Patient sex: F
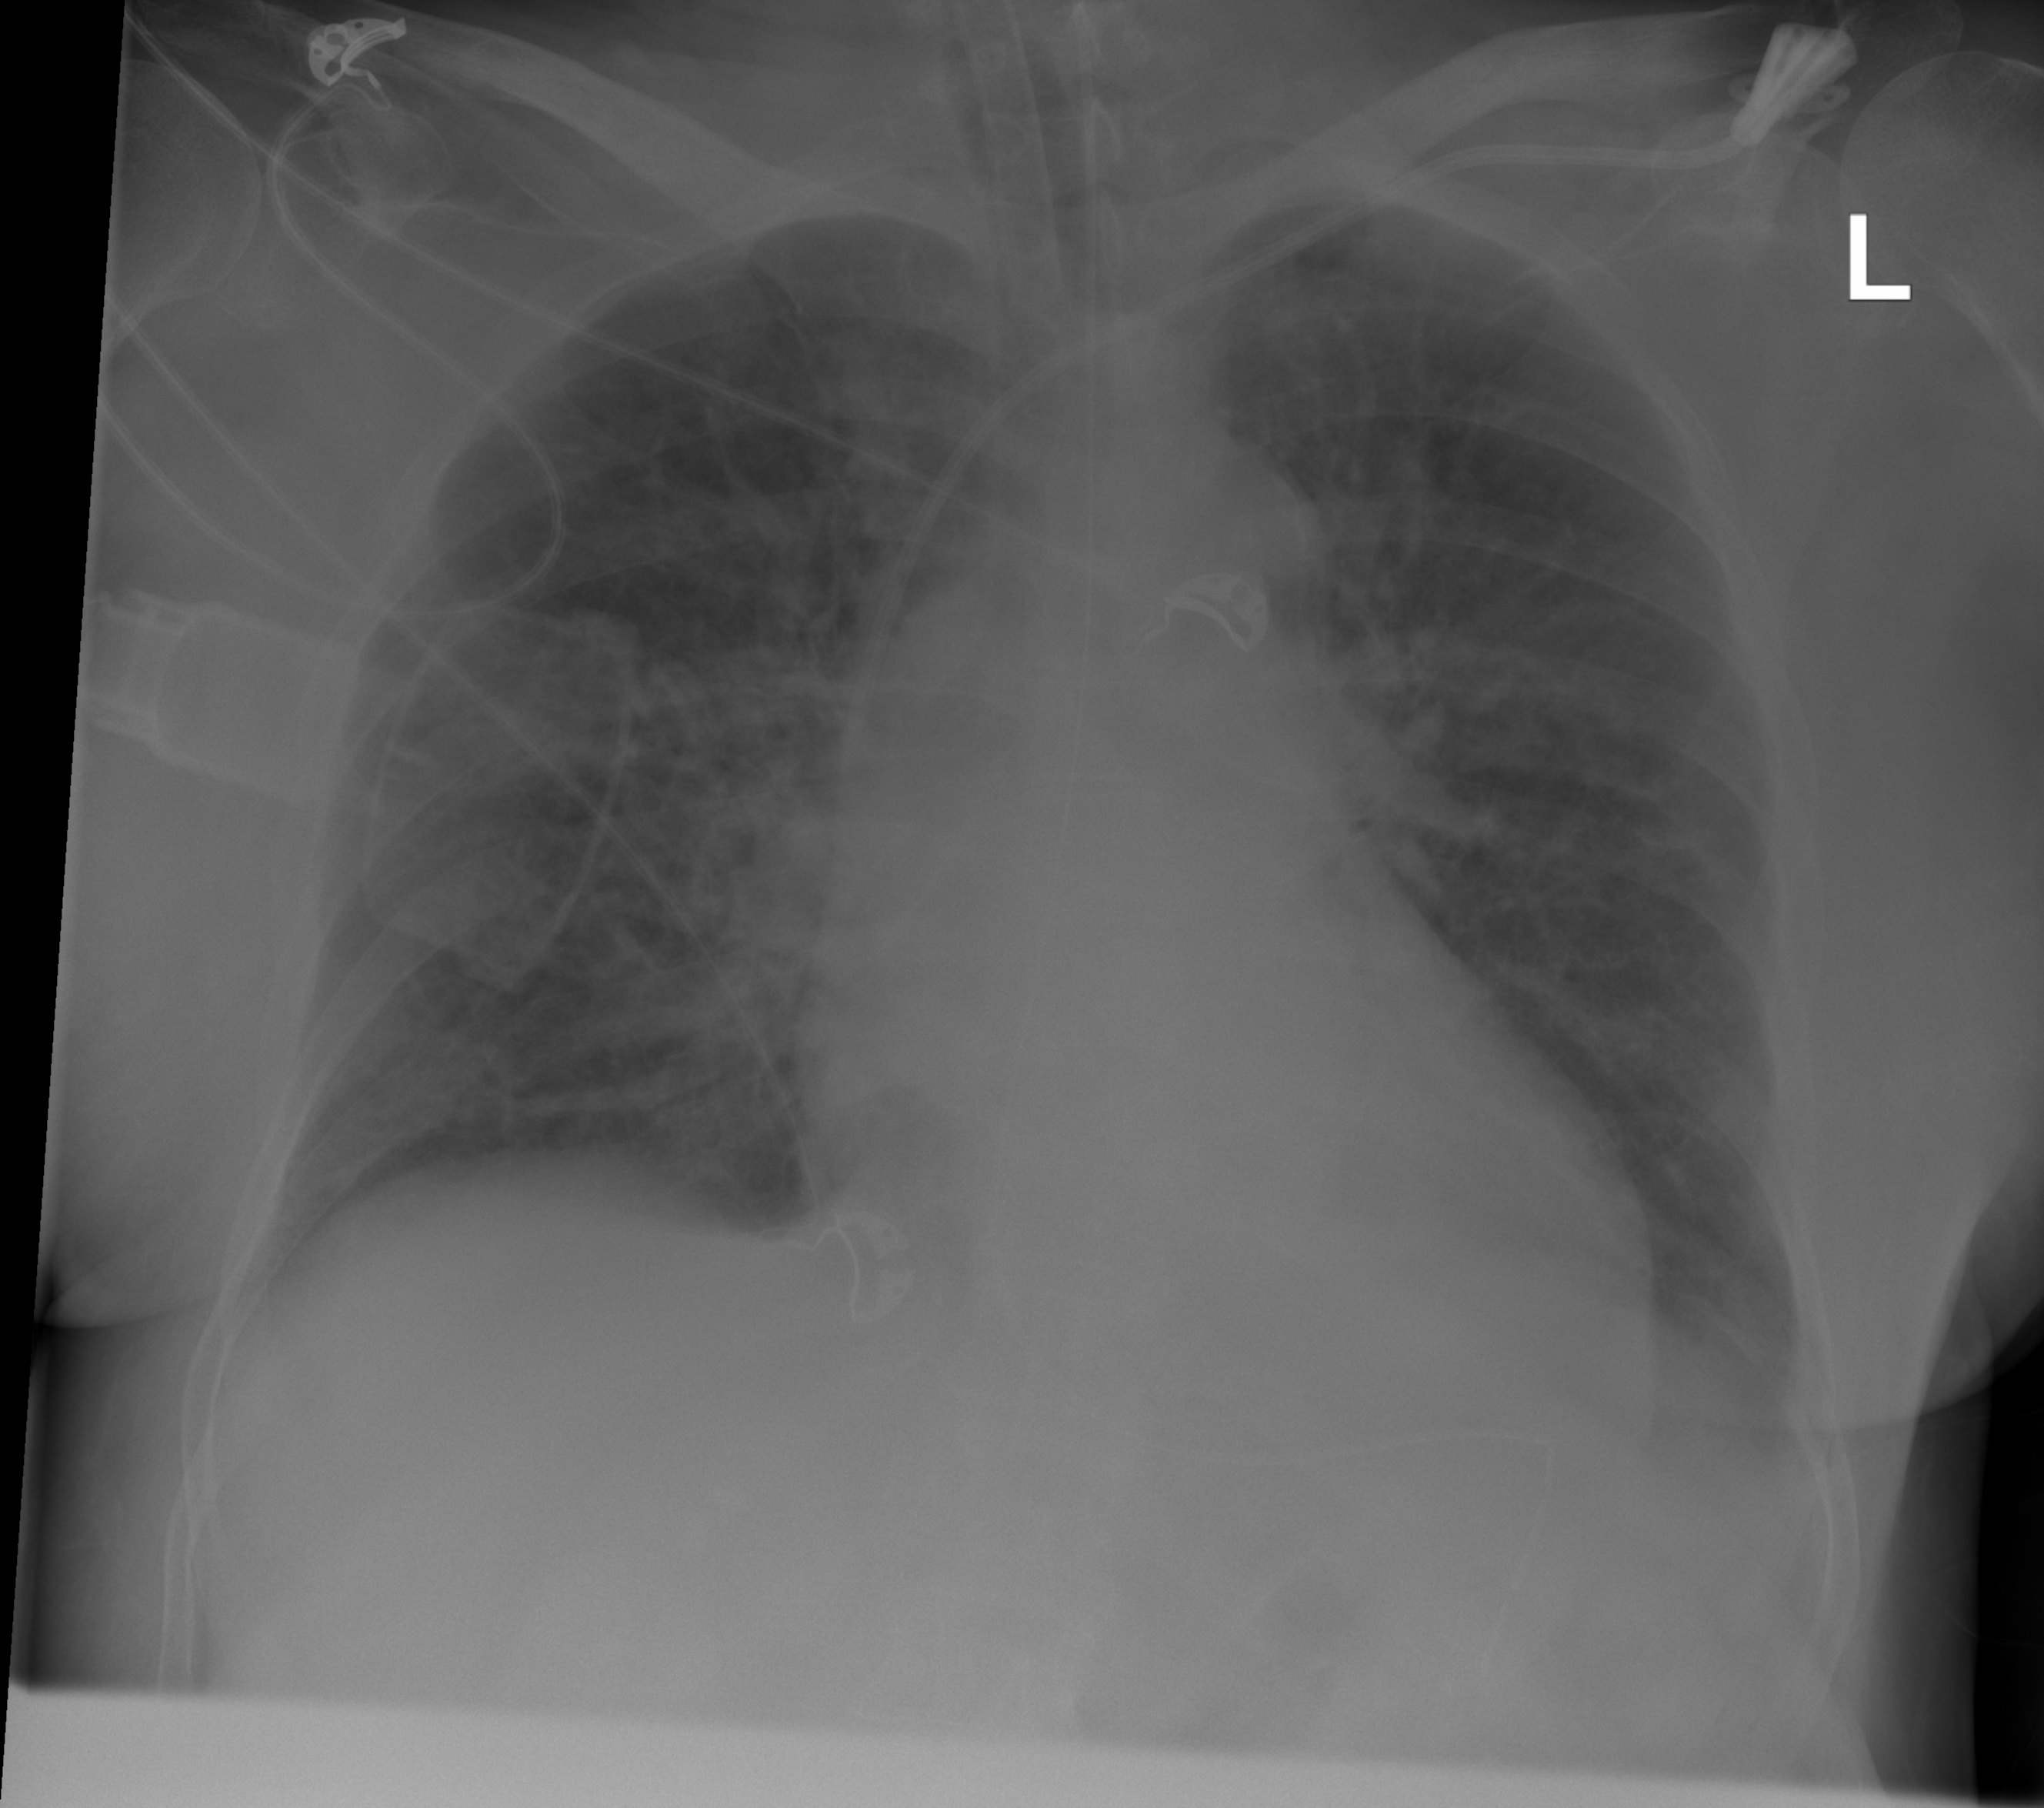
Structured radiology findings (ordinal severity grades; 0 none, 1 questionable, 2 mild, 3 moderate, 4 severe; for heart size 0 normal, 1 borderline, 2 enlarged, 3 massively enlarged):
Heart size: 1
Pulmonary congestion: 1
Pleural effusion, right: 2
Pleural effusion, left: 2
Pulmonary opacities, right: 3
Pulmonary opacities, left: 3
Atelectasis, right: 0
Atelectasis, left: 0